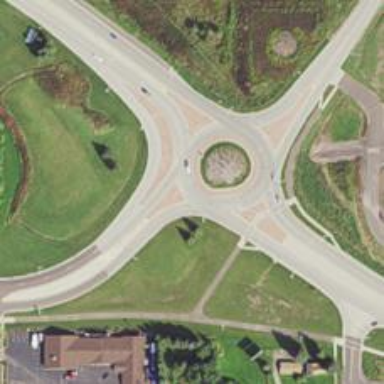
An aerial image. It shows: Primary highway intersecting roundabout.